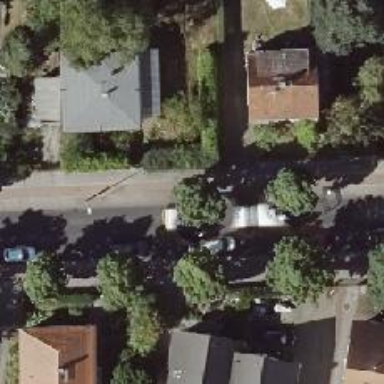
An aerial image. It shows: Avenue lined with deciduous broadleaved trees.